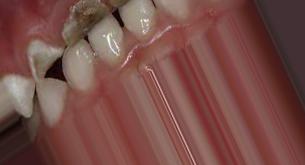
Condition: Caries